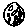
Label: moon